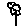
Label: flower